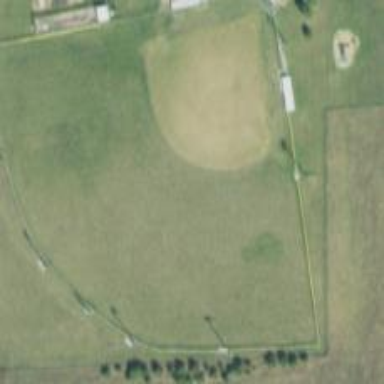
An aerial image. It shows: Baseball pitch for leisure and sports activities.